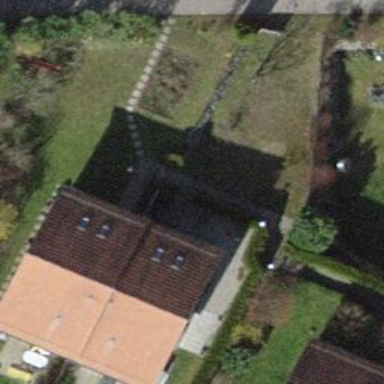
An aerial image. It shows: Semidetached house with gabled roof.